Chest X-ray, PA view. Patient: 45 years old, sex F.
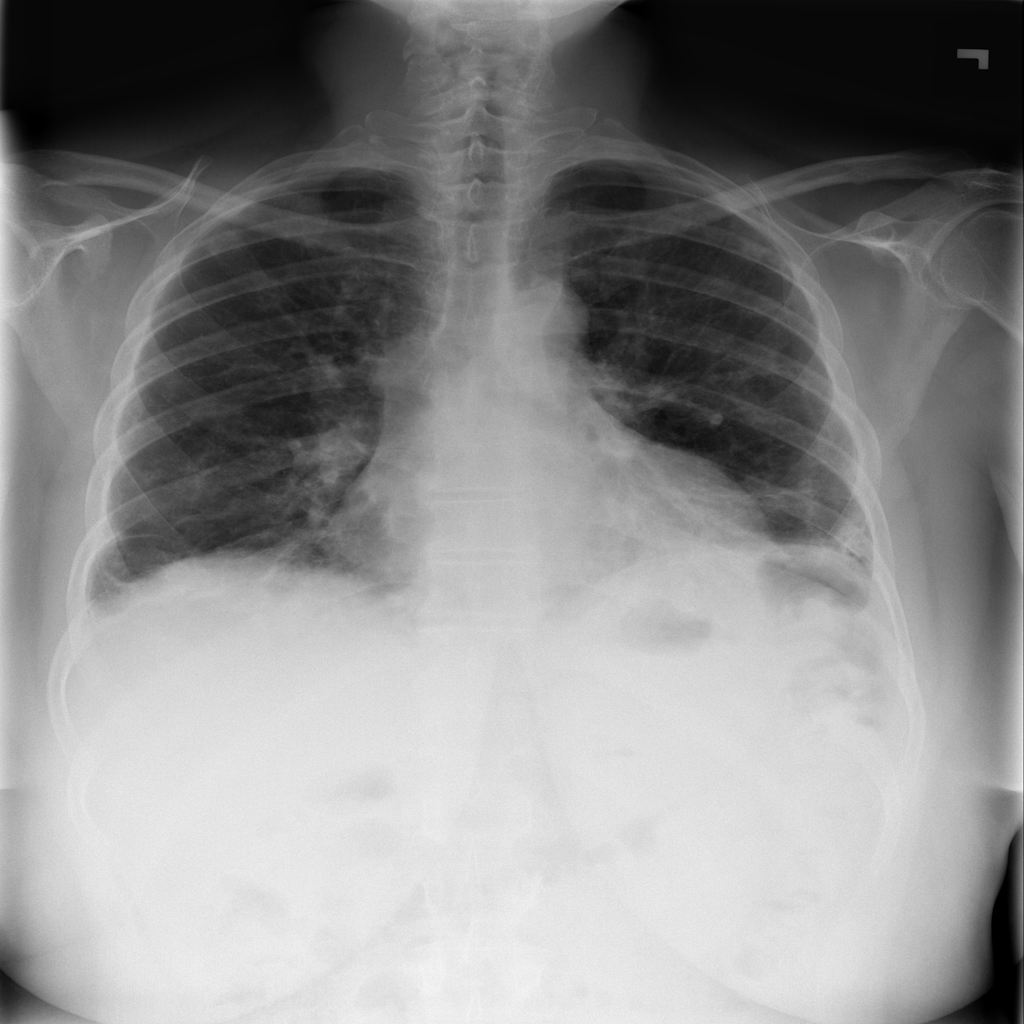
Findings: Atelectasis